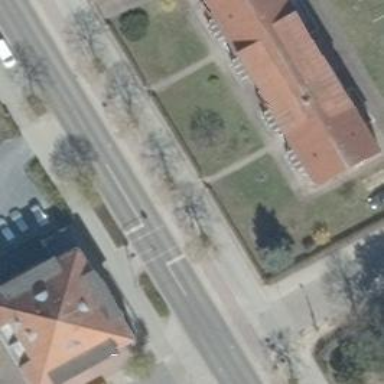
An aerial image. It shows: Deciduous broadleaved tree on the street.